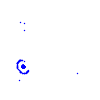
Particle: kaon